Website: home-depot
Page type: payment
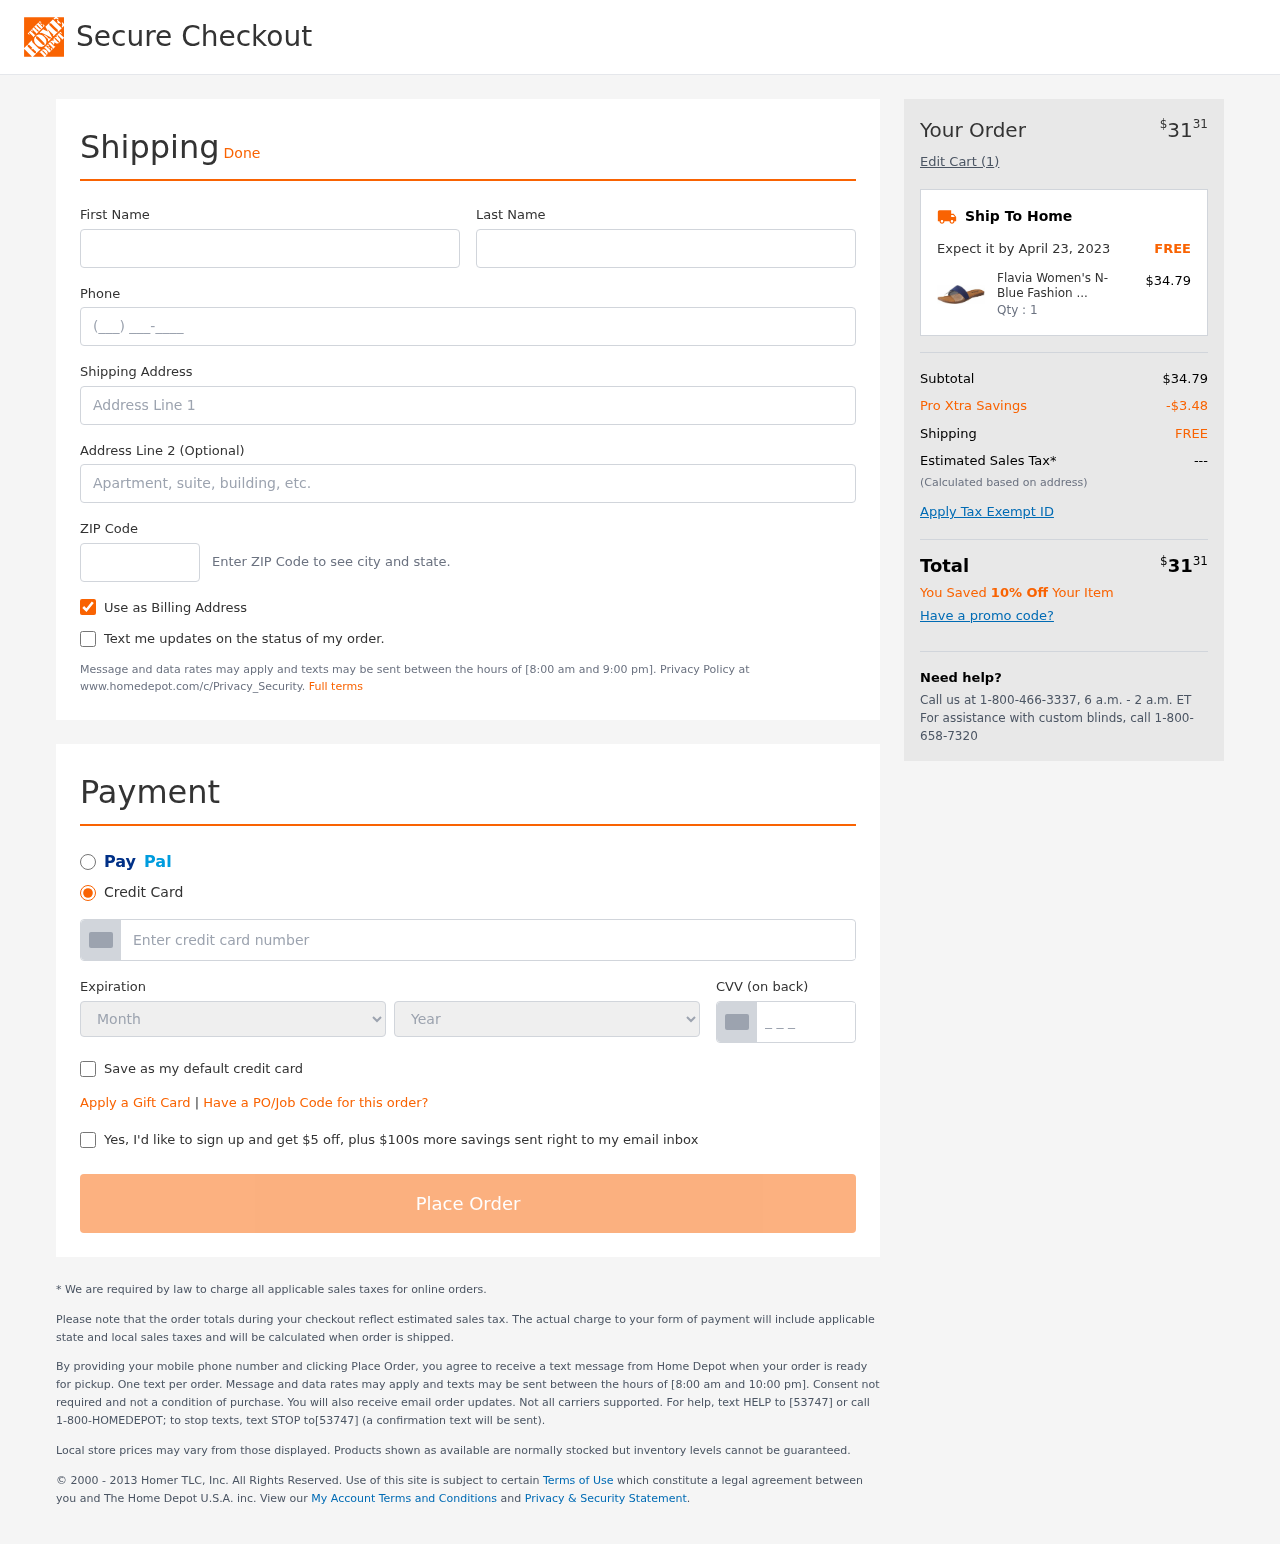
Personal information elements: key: PII_CARD_CVV
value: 697
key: PII_CARD_EXPIRY_MONTH
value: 09
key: PII_CARD_EXPIRY_YEAR
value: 30
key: PII_CARD_NUMBER
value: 4226 2531 3805 9493
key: PII_FIRSTNAME
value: Charles
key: PII_LASTNAME
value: Moore
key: PII_PHONE
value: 2222827040
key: PII_POSTCODE
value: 43465
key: PII_STREET
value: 398 Lisa Inlet
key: PII_STREET2
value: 3689 Curtis Alley
Product elements: key: PRODUCT1_NAME
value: Flavia Women's N-Blue Fashion Slippers-7 UK (39 EU) (8 US) (FL/246/NVY-BLU)
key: PRODUCT1_PRICE
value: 34.79
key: PRODUCT1_QUANTITY
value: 1
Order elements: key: ORDER_TOTAL
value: $3131
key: ORDER_NUM_ITEMS
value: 1
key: ORDER_DELIVERY_DATE
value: April 23, 2023
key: ORDER_SUBTOTAL
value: $34.79
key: ORDER_DISCOUNT
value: -$3.48
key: ORDER_SHIPPING_COST
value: FREE